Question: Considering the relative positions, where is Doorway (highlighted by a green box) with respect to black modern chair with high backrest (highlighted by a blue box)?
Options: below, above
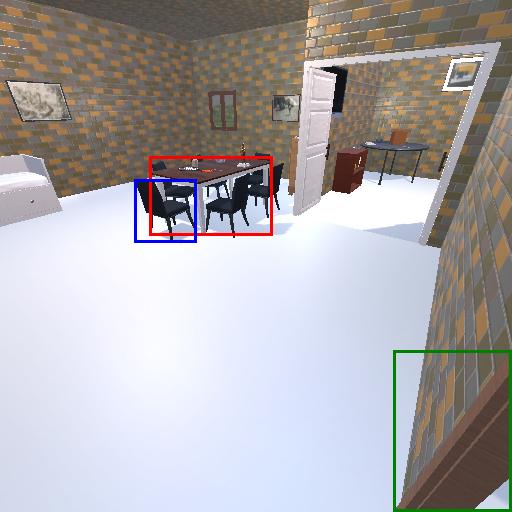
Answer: below